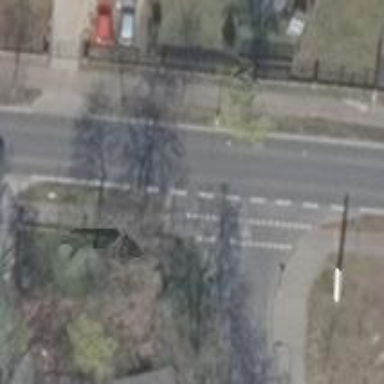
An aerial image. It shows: Road with "give way" sign.